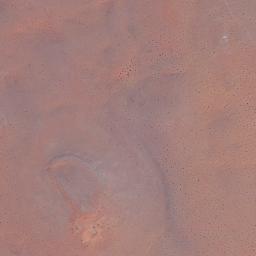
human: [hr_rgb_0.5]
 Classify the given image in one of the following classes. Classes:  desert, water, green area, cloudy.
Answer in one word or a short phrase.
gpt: desert